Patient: sex M, age 57
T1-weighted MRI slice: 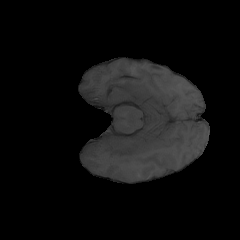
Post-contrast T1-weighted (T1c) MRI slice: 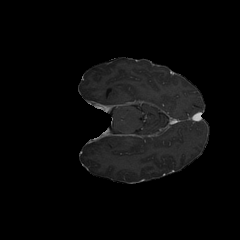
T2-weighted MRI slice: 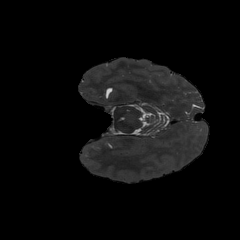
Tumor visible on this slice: no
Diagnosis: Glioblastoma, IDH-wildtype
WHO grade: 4